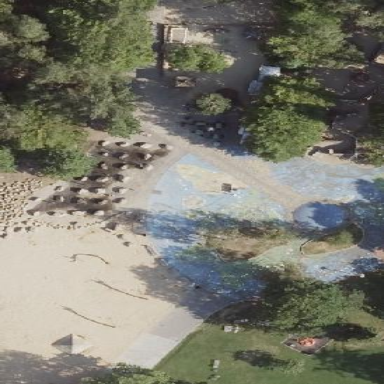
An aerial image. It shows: Playground featuring water elements.